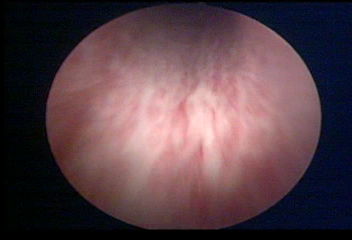
Modality: WLC
Class: Normal mucosa
Bladder cancer association: No